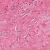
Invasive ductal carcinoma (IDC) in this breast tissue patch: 0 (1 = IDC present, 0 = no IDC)